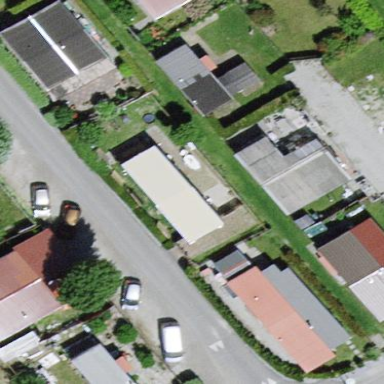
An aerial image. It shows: Simple house.